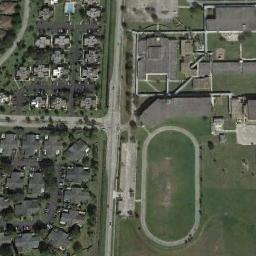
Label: ground_track_field